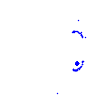
Particle: pion